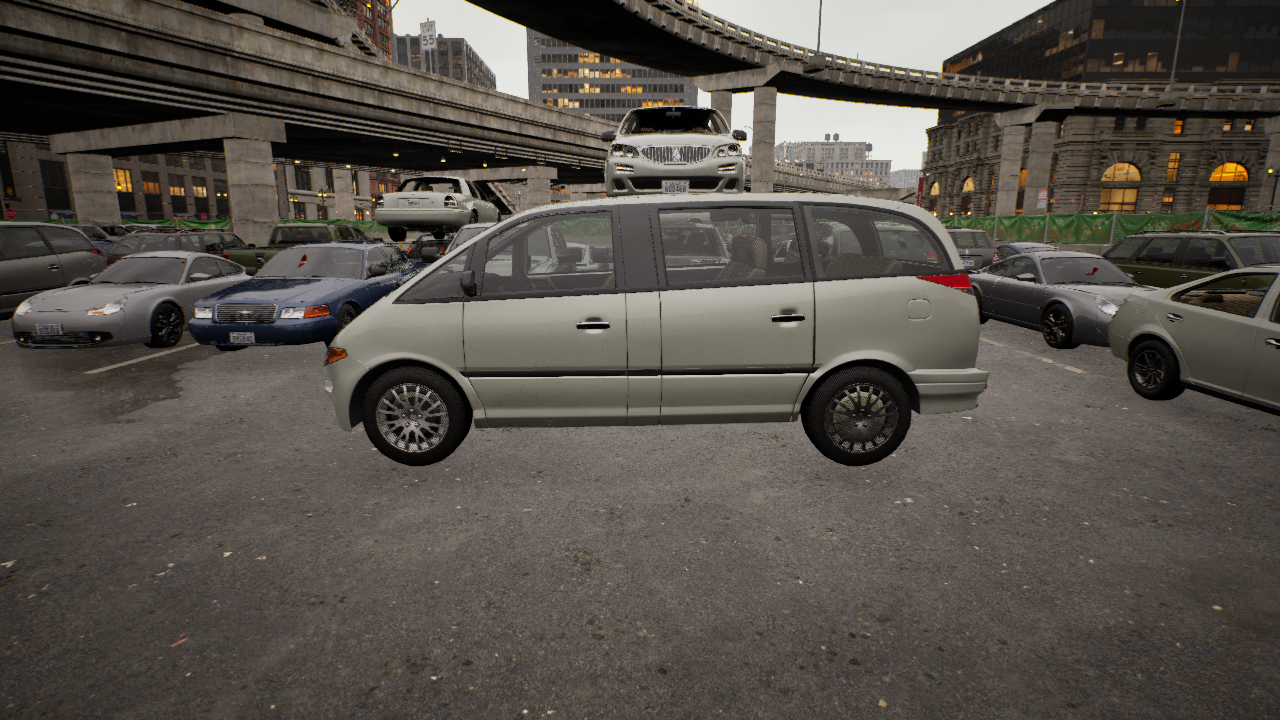
Venue: arterial
Lighting: golden hour
Vehicle rig: minivan